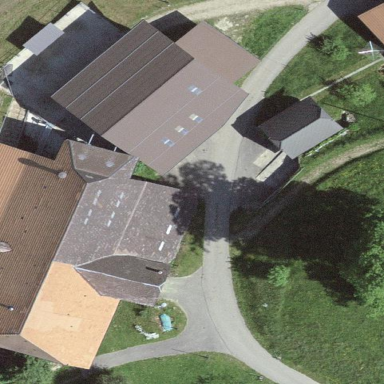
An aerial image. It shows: Farmyard area.